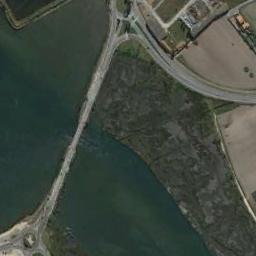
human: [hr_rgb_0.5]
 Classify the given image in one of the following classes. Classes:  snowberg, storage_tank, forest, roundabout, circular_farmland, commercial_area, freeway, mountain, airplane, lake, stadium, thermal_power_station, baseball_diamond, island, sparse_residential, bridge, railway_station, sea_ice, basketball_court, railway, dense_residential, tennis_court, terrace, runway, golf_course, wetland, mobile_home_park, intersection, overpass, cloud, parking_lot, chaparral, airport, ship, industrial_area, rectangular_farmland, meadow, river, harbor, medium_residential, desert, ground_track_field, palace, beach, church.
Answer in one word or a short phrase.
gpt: bridge